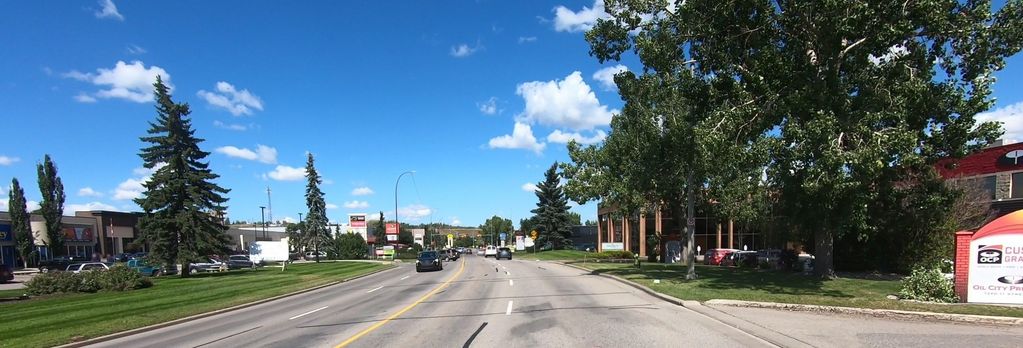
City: calgary